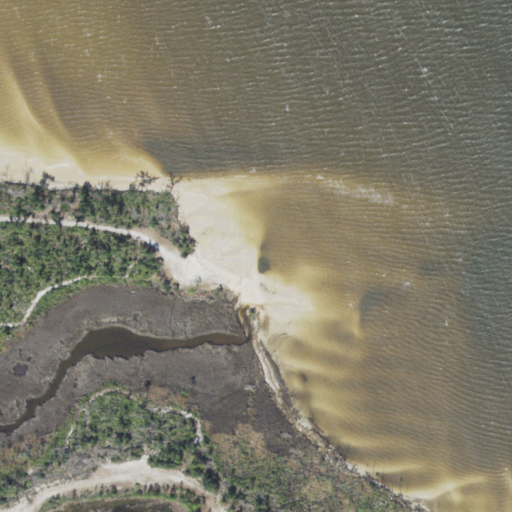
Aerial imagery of cape in Florida named Strange Point containing open water, herbaceous wetlands, woody wetlands, evergreen forest, low intensity development, open development, and medium intensity development